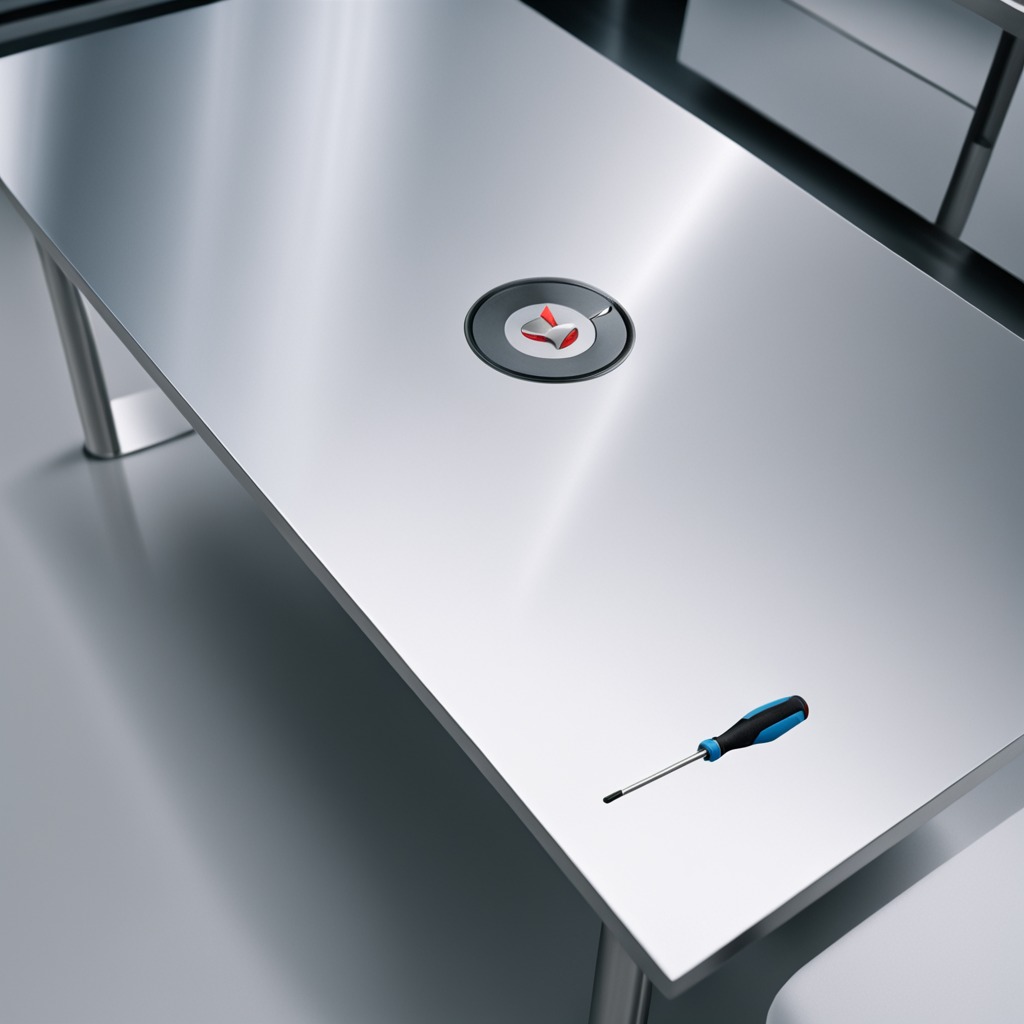
A screwdriver is lying on the stainless steel table.